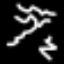
Label: squiggle